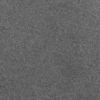
Label: dusty